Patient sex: M
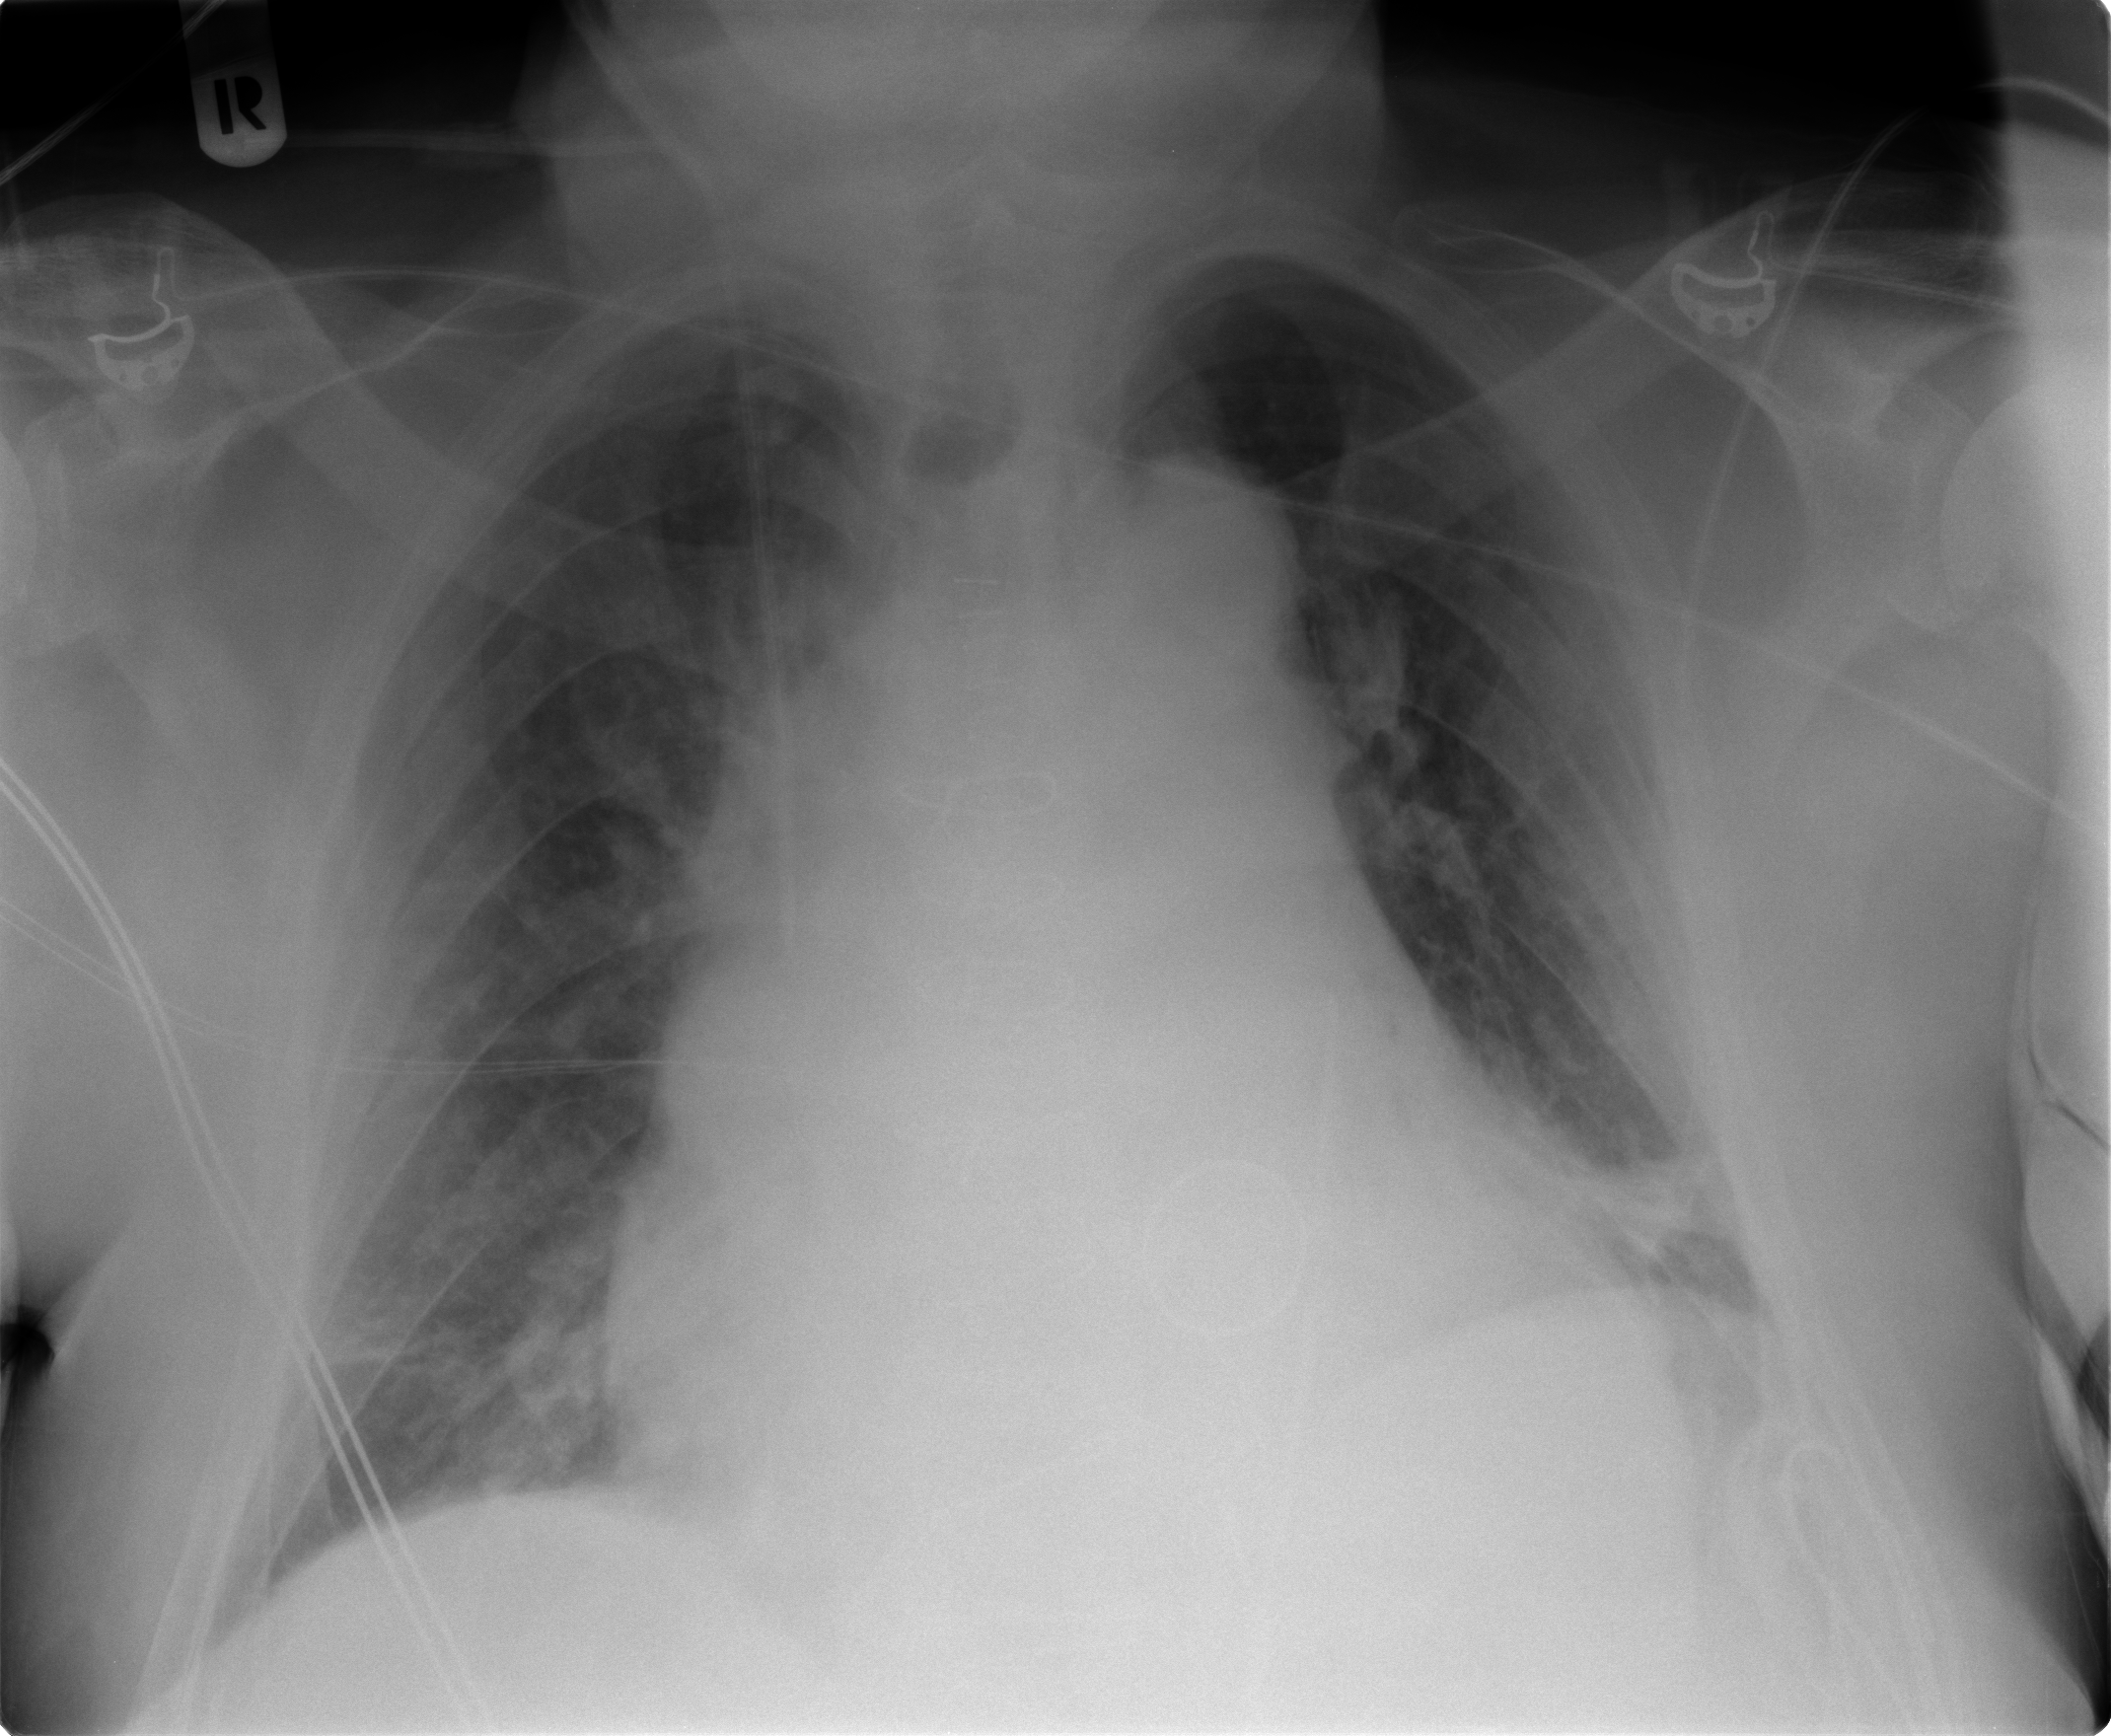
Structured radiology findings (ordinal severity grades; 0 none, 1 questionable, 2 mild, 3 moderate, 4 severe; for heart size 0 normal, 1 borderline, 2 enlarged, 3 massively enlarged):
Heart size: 3
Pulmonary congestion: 3
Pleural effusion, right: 0
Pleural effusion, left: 2
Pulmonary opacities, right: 0
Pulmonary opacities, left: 0
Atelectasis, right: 1
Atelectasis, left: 2